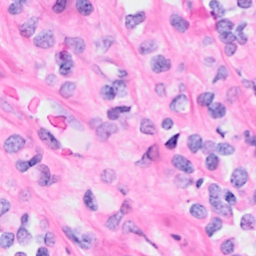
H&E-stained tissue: Breast